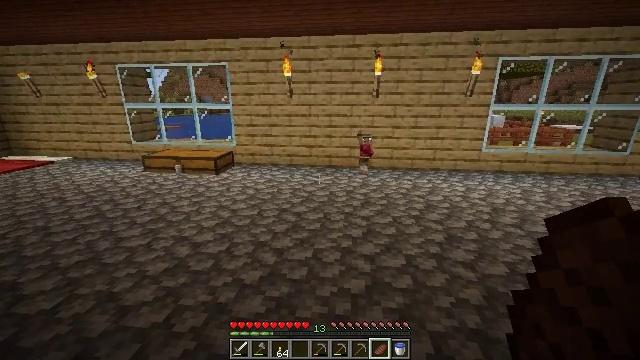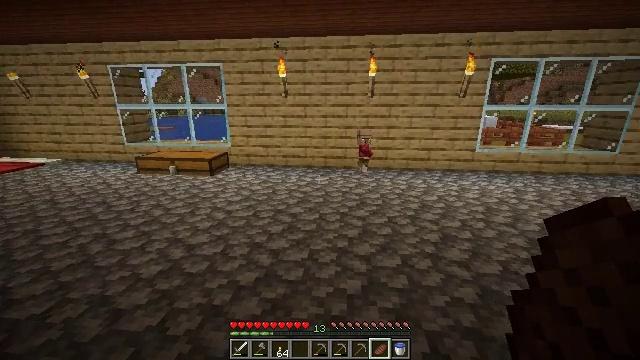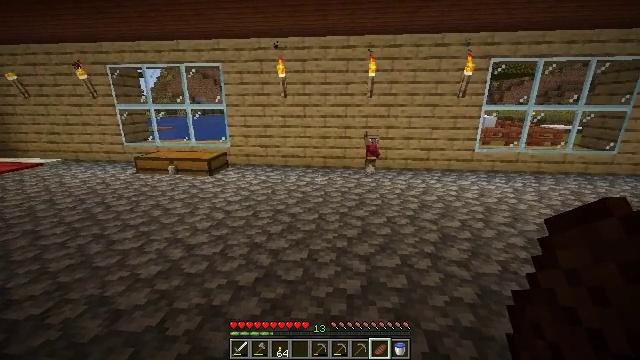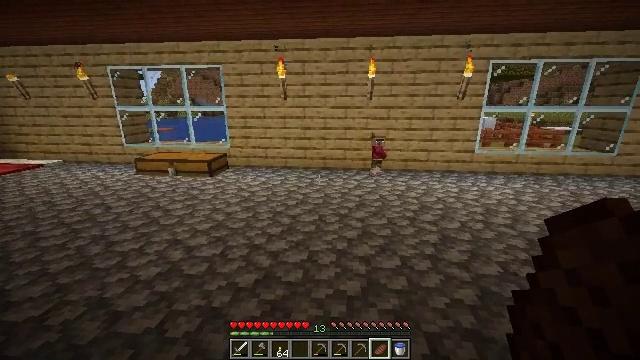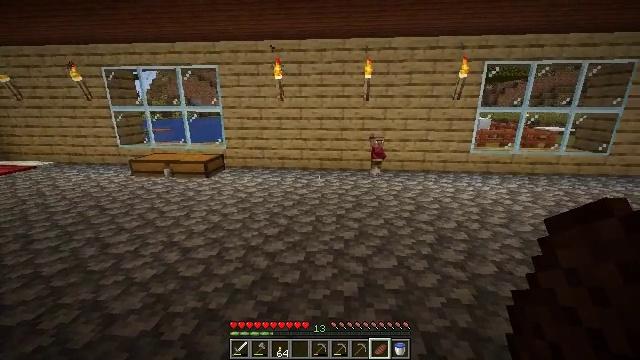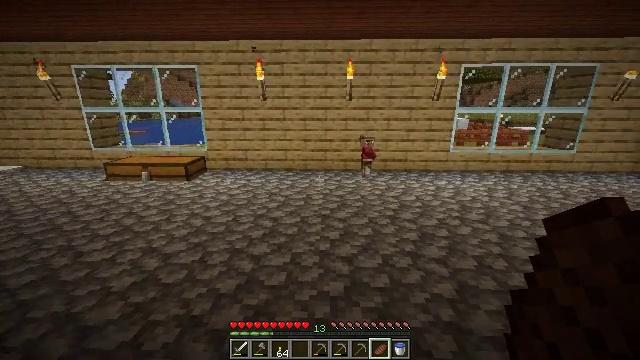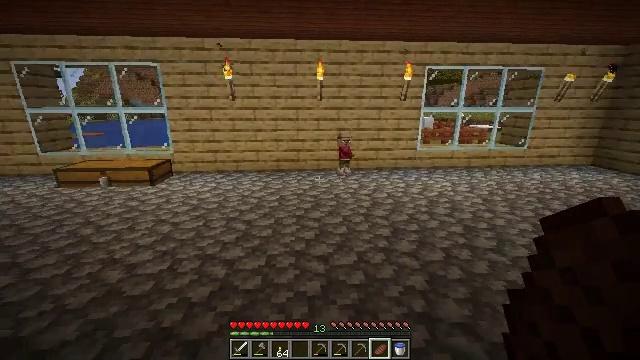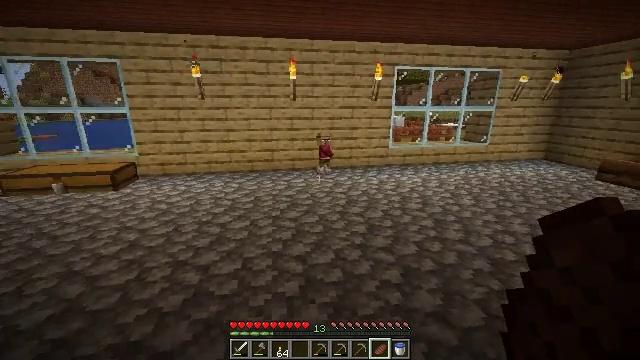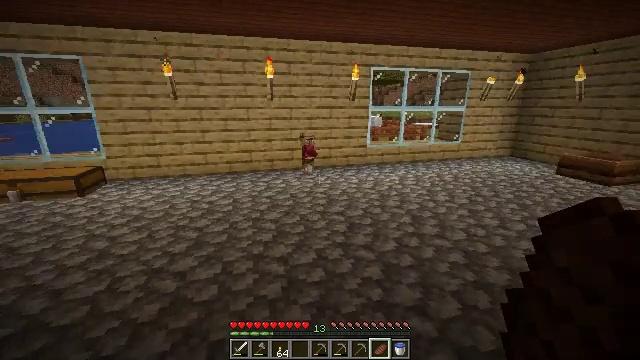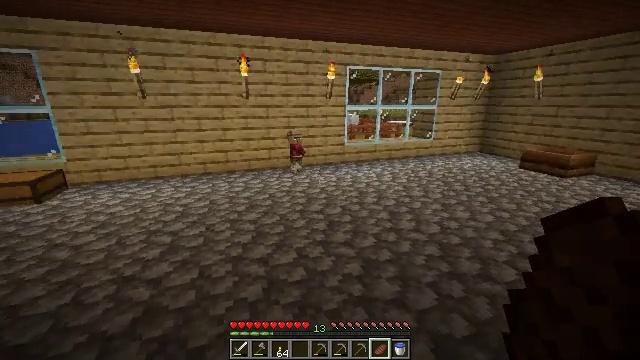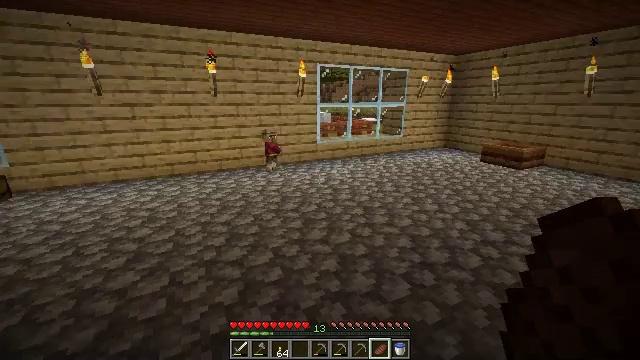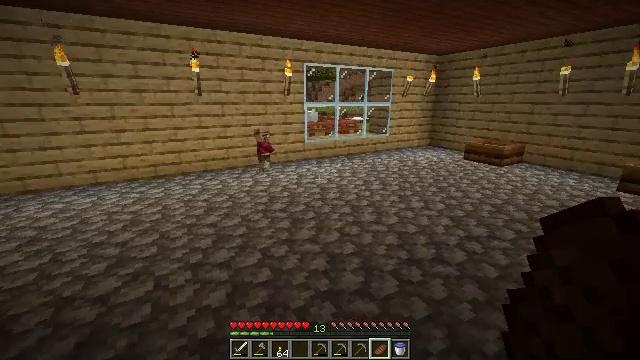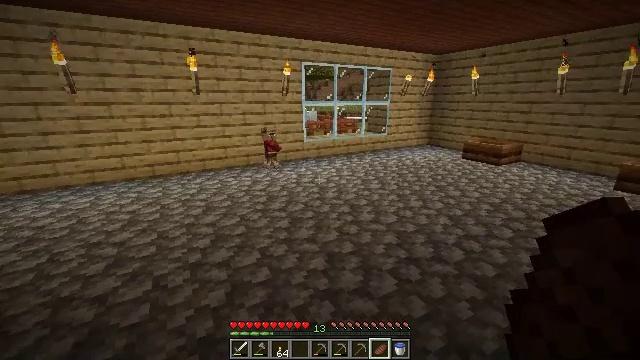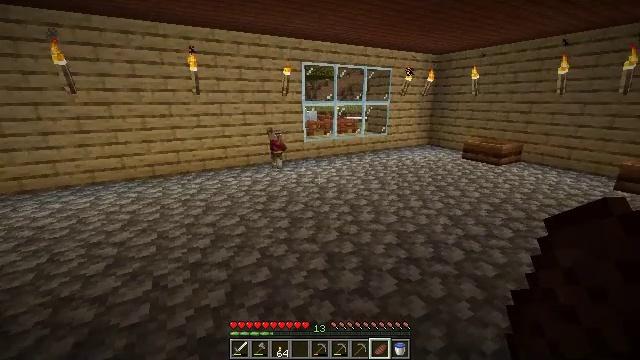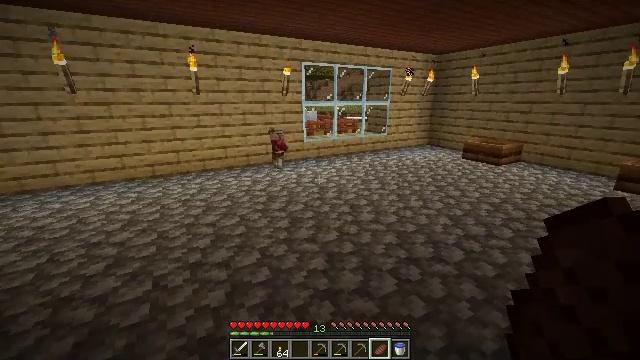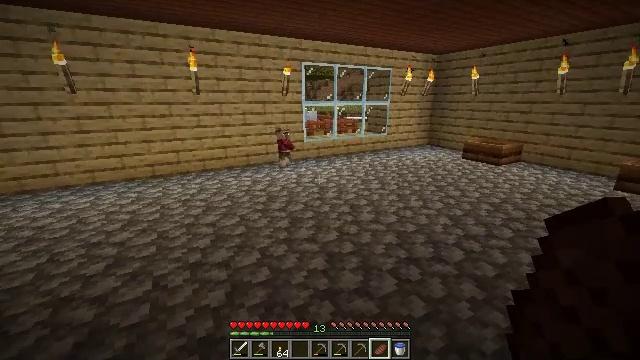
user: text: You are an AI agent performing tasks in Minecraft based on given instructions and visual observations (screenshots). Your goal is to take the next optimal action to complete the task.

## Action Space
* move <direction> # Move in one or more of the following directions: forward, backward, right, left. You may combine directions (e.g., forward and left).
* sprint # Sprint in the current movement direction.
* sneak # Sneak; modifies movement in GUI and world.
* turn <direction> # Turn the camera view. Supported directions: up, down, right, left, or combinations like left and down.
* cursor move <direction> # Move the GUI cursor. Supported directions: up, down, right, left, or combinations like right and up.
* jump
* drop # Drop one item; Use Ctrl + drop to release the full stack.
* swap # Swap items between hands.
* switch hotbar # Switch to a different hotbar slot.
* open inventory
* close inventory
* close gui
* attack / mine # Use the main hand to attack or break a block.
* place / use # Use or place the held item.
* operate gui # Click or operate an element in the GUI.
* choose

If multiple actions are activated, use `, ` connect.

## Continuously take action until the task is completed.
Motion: motion action
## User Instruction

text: Mine the cobblestone slab.
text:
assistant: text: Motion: turn right
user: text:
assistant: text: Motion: no_op
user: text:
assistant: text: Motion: no_op
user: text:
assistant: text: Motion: no_op
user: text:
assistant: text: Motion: turn right
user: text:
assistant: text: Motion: turn right
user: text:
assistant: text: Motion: turn right
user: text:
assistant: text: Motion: turn right
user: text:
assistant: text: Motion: turn right
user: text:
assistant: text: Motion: turn right
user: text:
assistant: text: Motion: turn right
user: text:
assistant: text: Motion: no_op
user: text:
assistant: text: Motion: no_op
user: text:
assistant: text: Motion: no_op
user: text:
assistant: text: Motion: no_op
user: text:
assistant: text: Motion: no_op
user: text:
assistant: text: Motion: no_op
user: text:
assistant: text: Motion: no_op
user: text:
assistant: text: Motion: no_op
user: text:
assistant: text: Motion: no_op
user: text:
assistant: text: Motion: no_op
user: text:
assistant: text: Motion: no_op
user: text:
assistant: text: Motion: no_op
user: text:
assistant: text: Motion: no_op
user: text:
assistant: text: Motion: turn right
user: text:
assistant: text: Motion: turn right
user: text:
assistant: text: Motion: turn right and up
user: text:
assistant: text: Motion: no_op
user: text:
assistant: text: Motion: no_op
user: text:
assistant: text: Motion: no_op